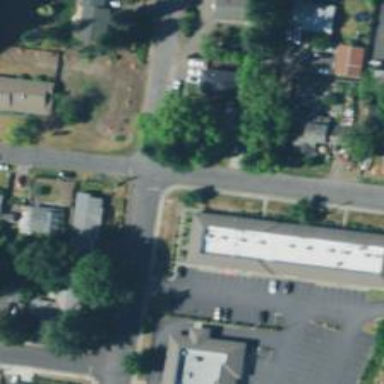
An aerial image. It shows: Veterinary facility.